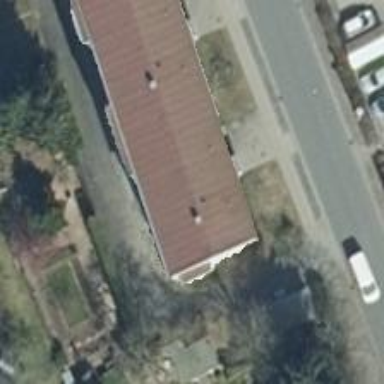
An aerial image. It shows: Gabled roof apartments building.